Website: bh-photo
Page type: billing-address
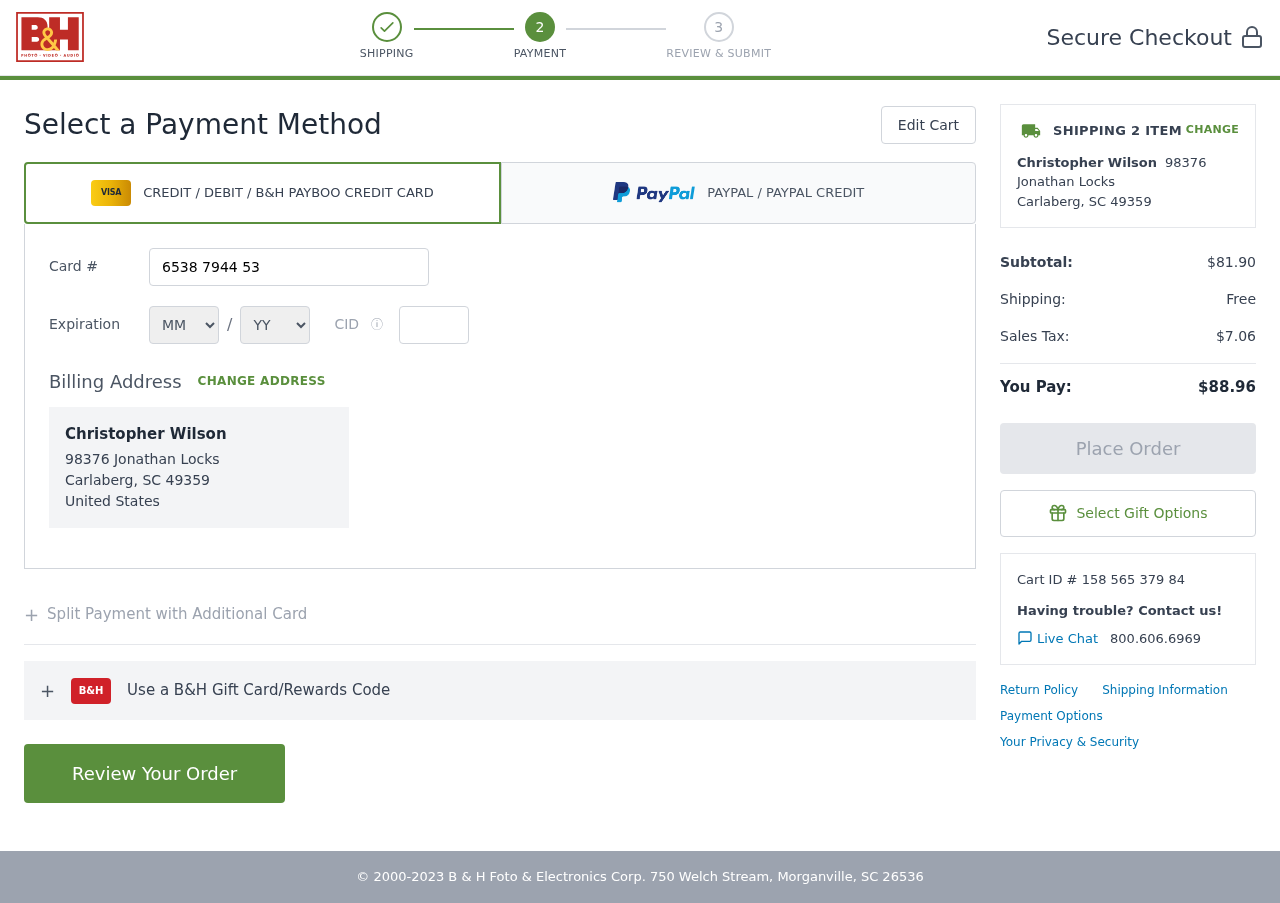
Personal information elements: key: PII_CARD_CVV
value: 072
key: PII_CARD_EXPIRY_MONTH
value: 10
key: PII_CARD_EXPIRY_YEAR
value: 27
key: PII_CARD_NUMBER
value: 6538 7944 5334 1857
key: PII_CITY_STATE_ZIP
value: Carlaberg, SC 49359
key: PII_COUNTRY
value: United States
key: PII_FULLNAME
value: Christopher Wilson
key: PII_STREET
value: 98376 Jonathan Locks
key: PII_FULLNAME2
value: Christopher Wilson
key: PII_STREET2
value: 98376 Jonathan Locks
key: PII_CITY_STATE_ZIP2
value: Carlaberg, SC 49359
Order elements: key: ORDER_NUM_ITEMS
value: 2
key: ORDER_SUBTOTAL
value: $81.90
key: ORDER_SHIPPING_COST
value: Free
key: ORDER_TAX
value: $7.06
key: ORDER_TOTAL
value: $88.96
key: ORDER_ID
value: Cart ID # 158 565 379 84